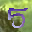
Label: 5